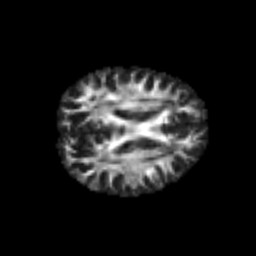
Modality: FA
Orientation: axial
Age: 25
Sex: male
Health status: healthy